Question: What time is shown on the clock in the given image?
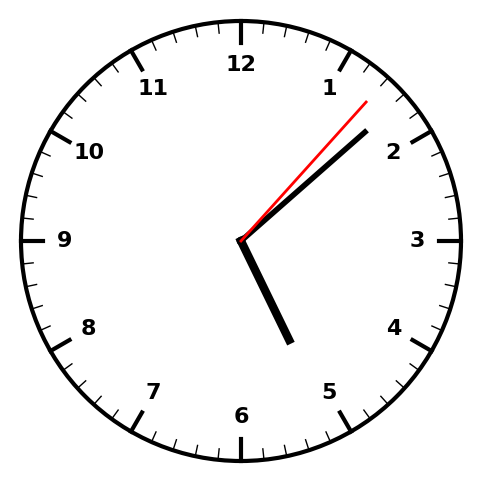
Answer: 05:08:07